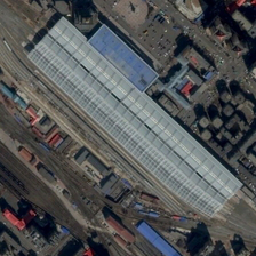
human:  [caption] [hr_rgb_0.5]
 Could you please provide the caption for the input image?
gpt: There are railway stations in this area.

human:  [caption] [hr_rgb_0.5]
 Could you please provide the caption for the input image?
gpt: There is a railway station in this area.

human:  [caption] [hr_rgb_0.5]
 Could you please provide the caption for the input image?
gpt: There are a lot of residential areas near the railway station.

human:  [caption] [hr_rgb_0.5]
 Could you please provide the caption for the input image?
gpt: There is a railway station in this area.

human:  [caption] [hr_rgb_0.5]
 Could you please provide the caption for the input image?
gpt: There is a large number of residential areas near the railway station.